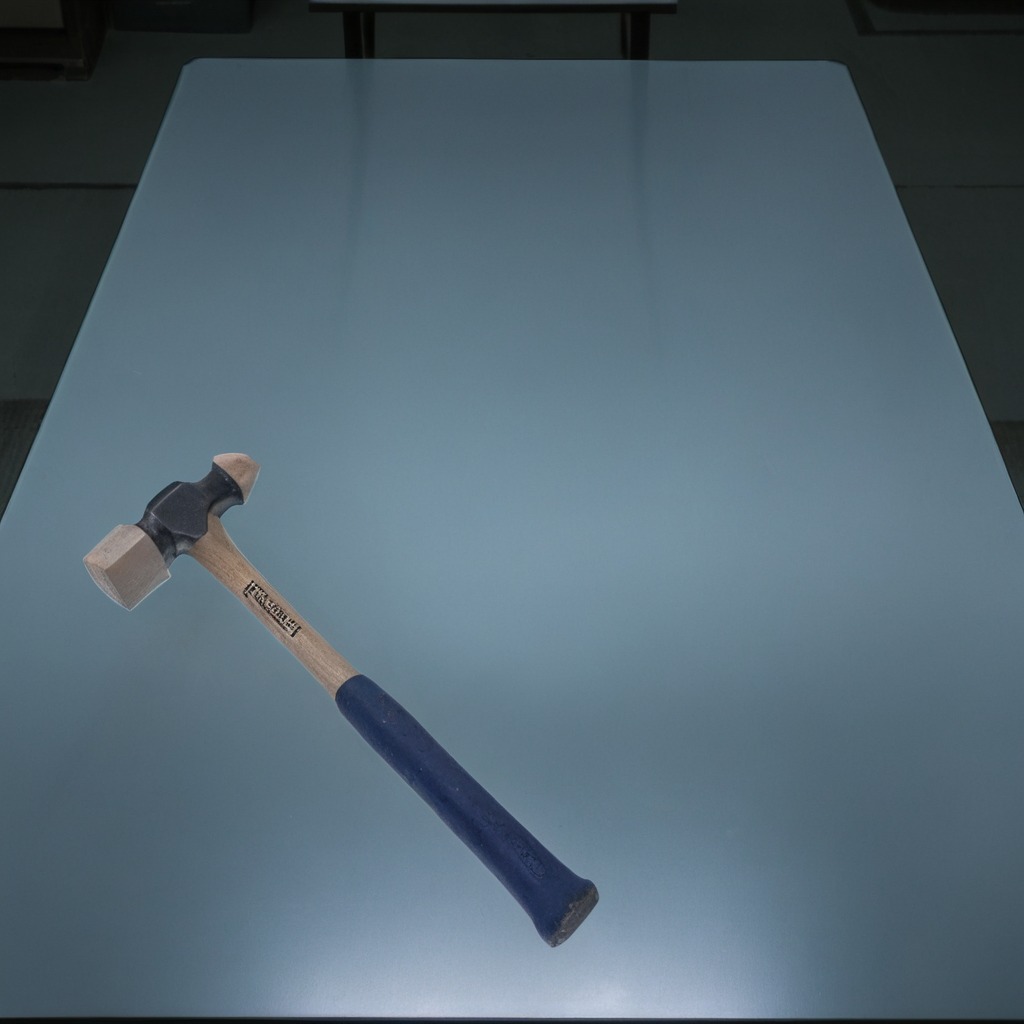
A hammer is lying on the clean empty table in a railway signal maintenance room lit by harsh overhead fluorescents.